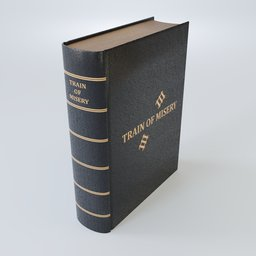
Label: tools